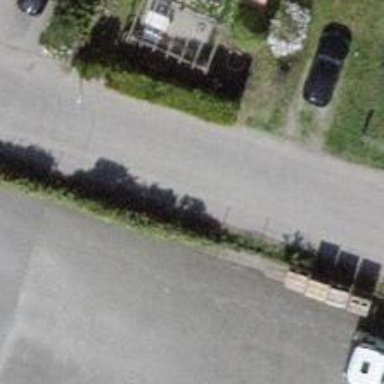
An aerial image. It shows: Unclassified road with asphalt surface.